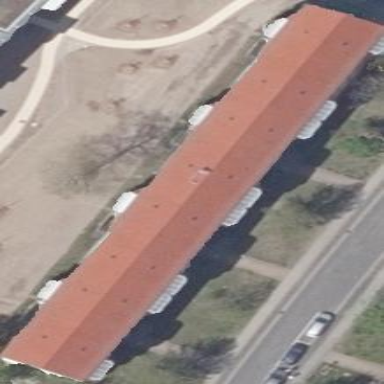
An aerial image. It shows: Building with gabled roof.